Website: lowes
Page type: billing-address
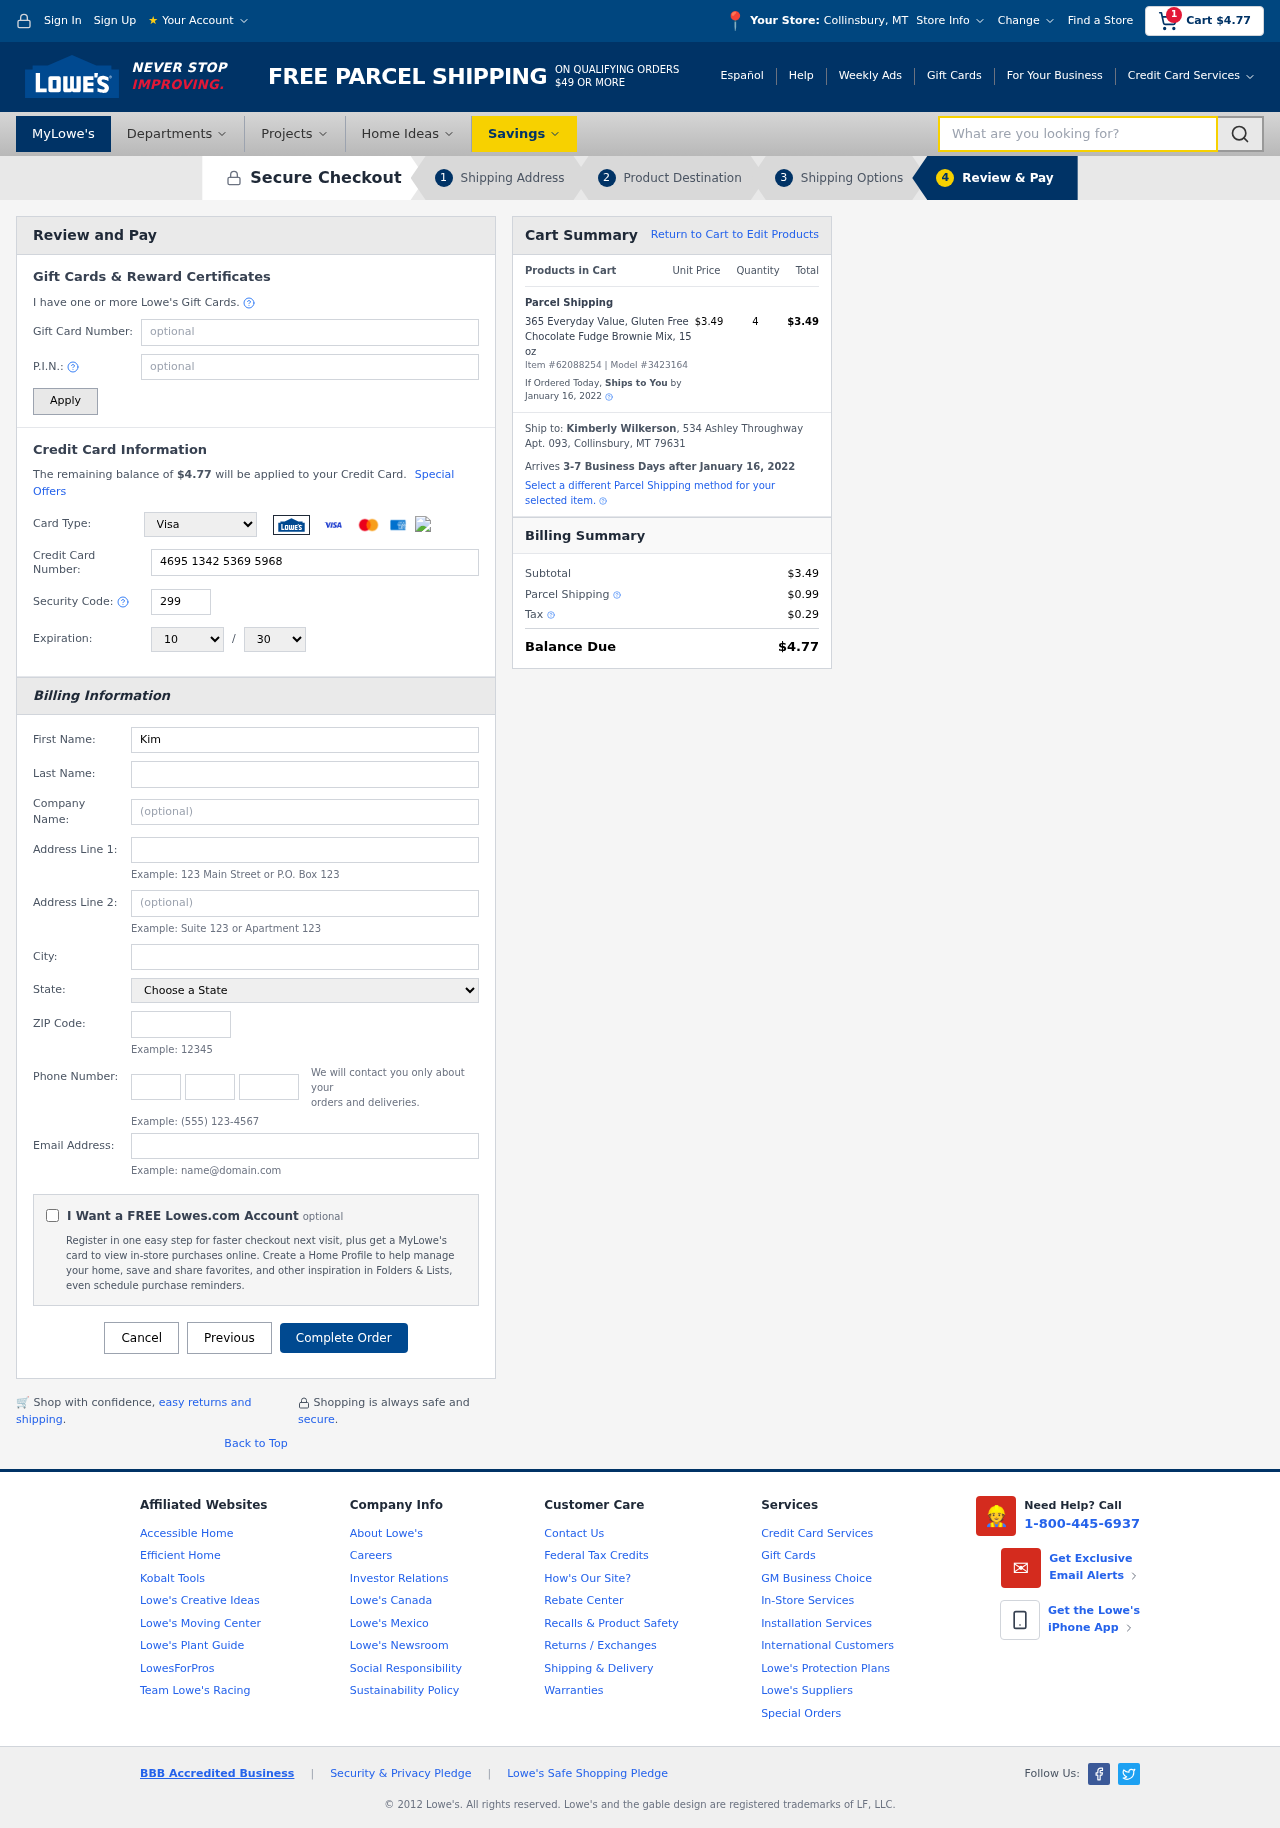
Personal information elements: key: PII_CARD_CVV
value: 299
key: PII_CARD_EXPIRY_MONTH
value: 10
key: PII_CARD_EXPIRY_YEAR
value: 30
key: PII_CARD_NUMBER
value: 4695 1342 5369 5968
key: PII_CARD_TYPE
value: Visa
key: PII_CITY
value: Collinsbury
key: PII_CITY_STATE
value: Collinsbury, MT
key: PII_EMAIL
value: kwilkerson@yahoo.com
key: PII_FIRSTNAME
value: Kimberly
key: PII_FULLNAME
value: Kimberly Wilkerson
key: PII_LASTNAME
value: Wilkerson
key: PII_PHONE_AREA
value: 339
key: PII_PHONE_PREFIX
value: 743
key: PII_PHONE_SUFFIX
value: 9813
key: PII_POSTCODE
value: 79631
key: PII_STATE
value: Montana
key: PII_STREET
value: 534 Ashley Throughway Apt. 093
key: PII_CITY_STATE_ZIP
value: Collinsbury, MT 79631
Product elements: key: PRODUCT1_NAME
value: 365 Everyday Value, Gluten Free Chocolate Fudge Brownie Mix, 15 oz
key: PRODUCT1_PRICE
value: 3.49
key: PRODUCT1_QUANTITY
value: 4
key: PRODUCT_ITEM_NUMBER
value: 62088254
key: PRODUCT_MODEL_NUMBER
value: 3423164
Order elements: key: ORDER_SUBTOTAL
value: $4.77
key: ORDER_TOTAL
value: $4.77
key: ORDER_SHIPPING_DATE
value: January 16, 2022
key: ORDER_SUBTOTAL
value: $3.49
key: ORDER_DELIVERY_DATE
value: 3-7 Business Days after January 16, 2022
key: ORDER_SHIPPING_DATE2
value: January 16, 2022
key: ORDER_SUBTOTAL2
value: $3.49
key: ORDER_SHIPPING_COST
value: $0.99
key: ORDER_TAX
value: $0.29
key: ORDER_TOTAL2
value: $4.77
Search elements: key: HEADER_SEARCH
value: What are you looking for?